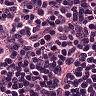
Metastatic tissue present: yes